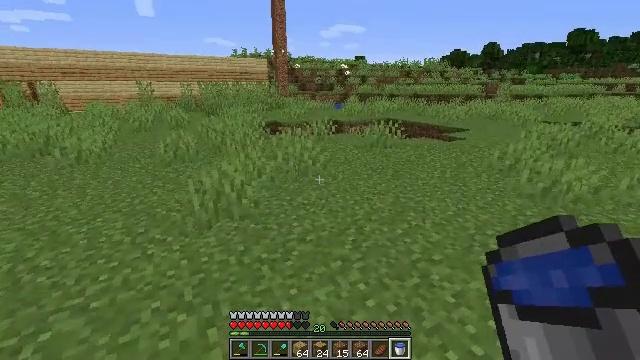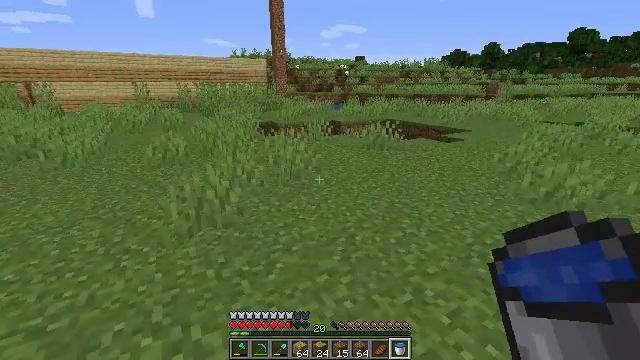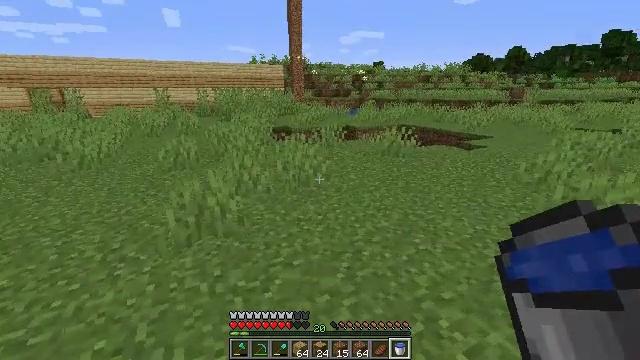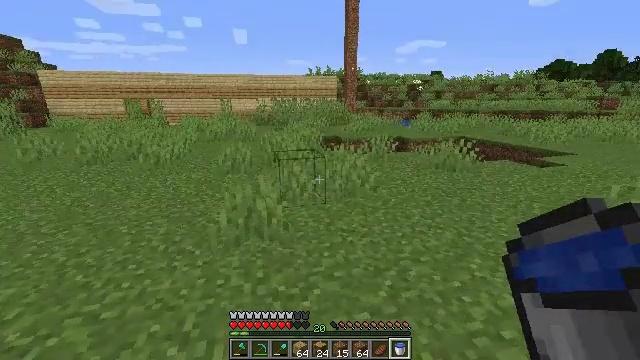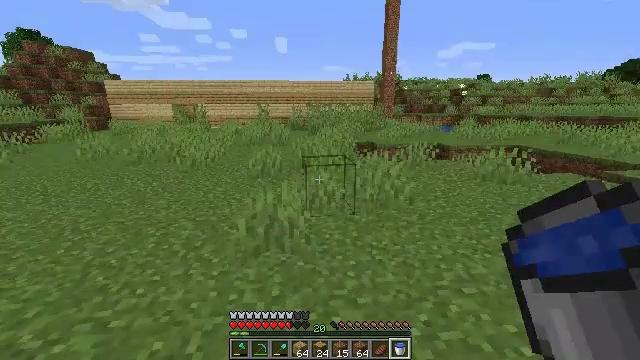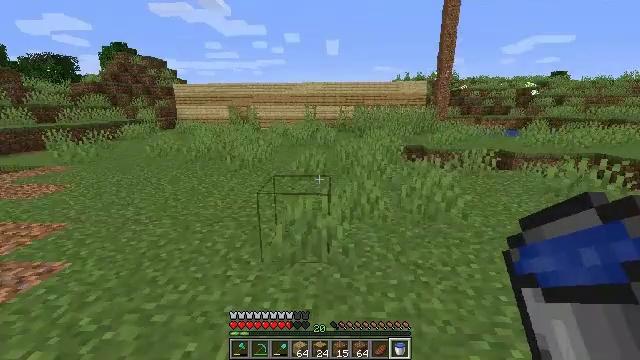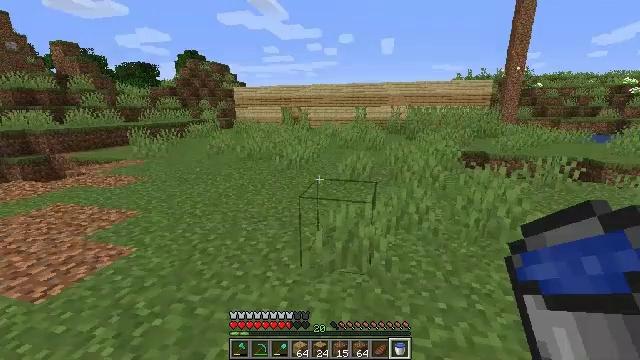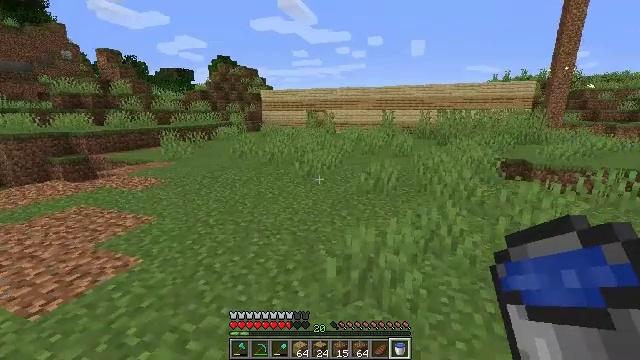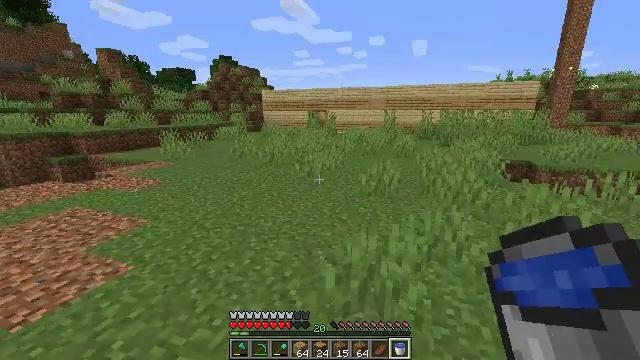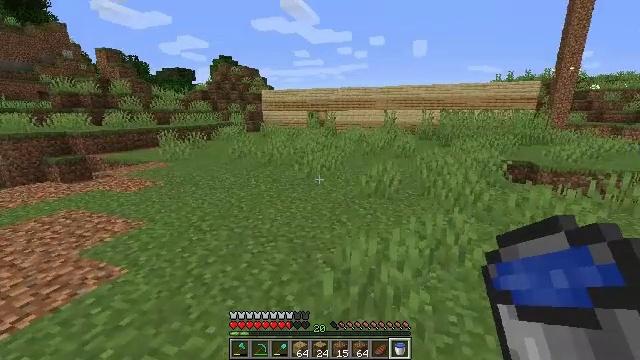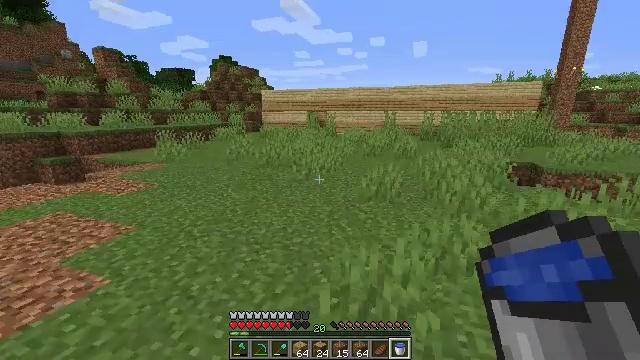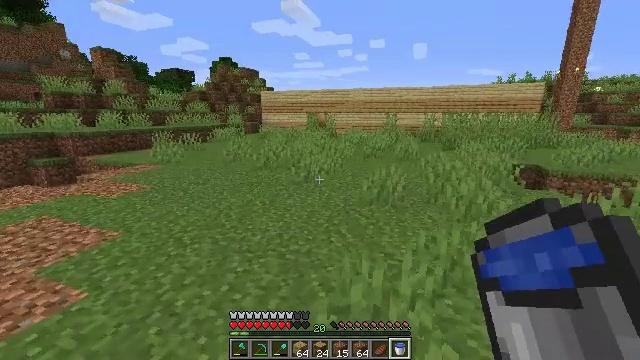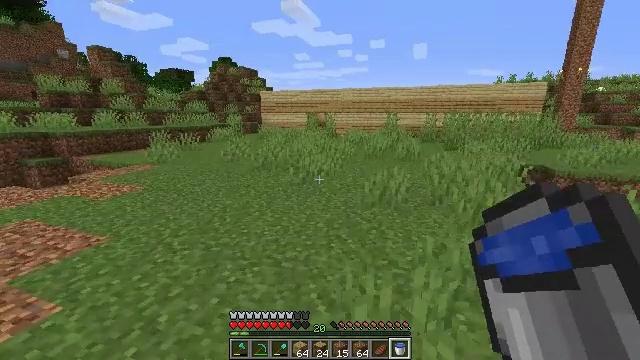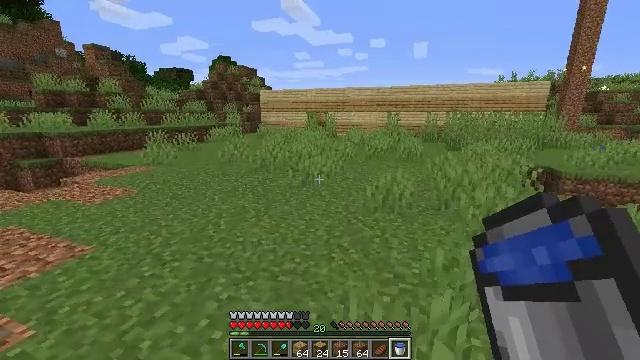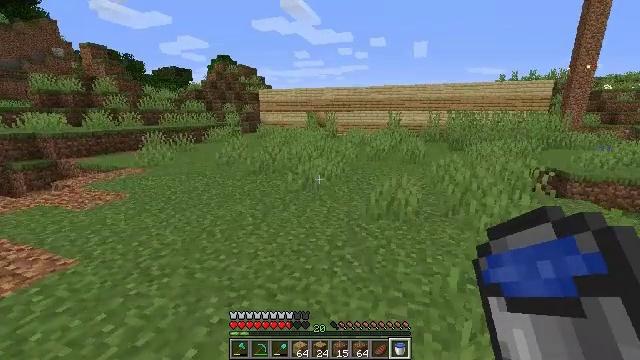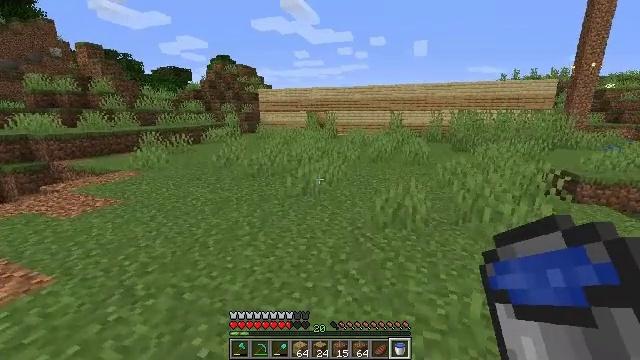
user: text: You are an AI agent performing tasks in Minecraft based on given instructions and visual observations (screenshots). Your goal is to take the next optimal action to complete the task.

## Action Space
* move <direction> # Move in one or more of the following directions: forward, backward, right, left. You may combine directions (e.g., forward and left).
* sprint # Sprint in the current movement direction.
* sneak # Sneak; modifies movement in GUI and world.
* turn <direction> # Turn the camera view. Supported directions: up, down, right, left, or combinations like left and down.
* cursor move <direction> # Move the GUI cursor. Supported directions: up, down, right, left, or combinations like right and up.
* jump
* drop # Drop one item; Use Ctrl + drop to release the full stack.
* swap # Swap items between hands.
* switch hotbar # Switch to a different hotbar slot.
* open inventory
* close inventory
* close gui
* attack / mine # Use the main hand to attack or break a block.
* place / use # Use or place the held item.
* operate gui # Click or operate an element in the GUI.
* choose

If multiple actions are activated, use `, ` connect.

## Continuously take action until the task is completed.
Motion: motion action
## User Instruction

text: Use cobblestone to make a stone hoe.
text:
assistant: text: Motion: move forward and move right
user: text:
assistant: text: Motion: move forward, turn left
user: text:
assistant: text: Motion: move forward, turn left and up
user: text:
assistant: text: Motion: move forward, turn left and up
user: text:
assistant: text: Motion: move forward, turn left
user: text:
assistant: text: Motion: move forward, turn left
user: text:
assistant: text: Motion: move forward, turn left
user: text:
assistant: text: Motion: move forward
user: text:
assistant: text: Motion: move forward
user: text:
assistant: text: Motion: move forward
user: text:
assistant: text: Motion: move forward
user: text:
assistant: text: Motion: move forward
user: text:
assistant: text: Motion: move forward
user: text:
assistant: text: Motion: move forward
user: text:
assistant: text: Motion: move forward
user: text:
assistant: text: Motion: move forward
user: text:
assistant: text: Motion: move forward, turn right
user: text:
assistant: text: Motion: move forward
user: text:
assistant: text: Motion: move forward
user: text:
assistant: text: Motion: move forward
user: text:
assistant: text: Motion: move forward
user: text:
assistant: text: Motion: move forward
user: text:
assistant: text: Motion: move forward
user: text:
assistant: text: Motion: move forward
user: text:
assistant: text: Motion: move forward
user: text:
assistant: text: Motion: move forward
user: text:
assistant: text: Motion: move forward
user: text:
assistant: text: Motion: move forward
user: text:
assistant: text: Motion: move forward
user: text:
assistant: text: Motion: move forward